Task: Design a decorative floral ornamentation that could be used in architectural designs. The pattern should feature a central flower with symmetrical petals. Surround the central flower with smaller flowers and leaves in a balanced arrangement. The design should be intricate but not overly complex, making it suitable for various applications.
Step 1277:
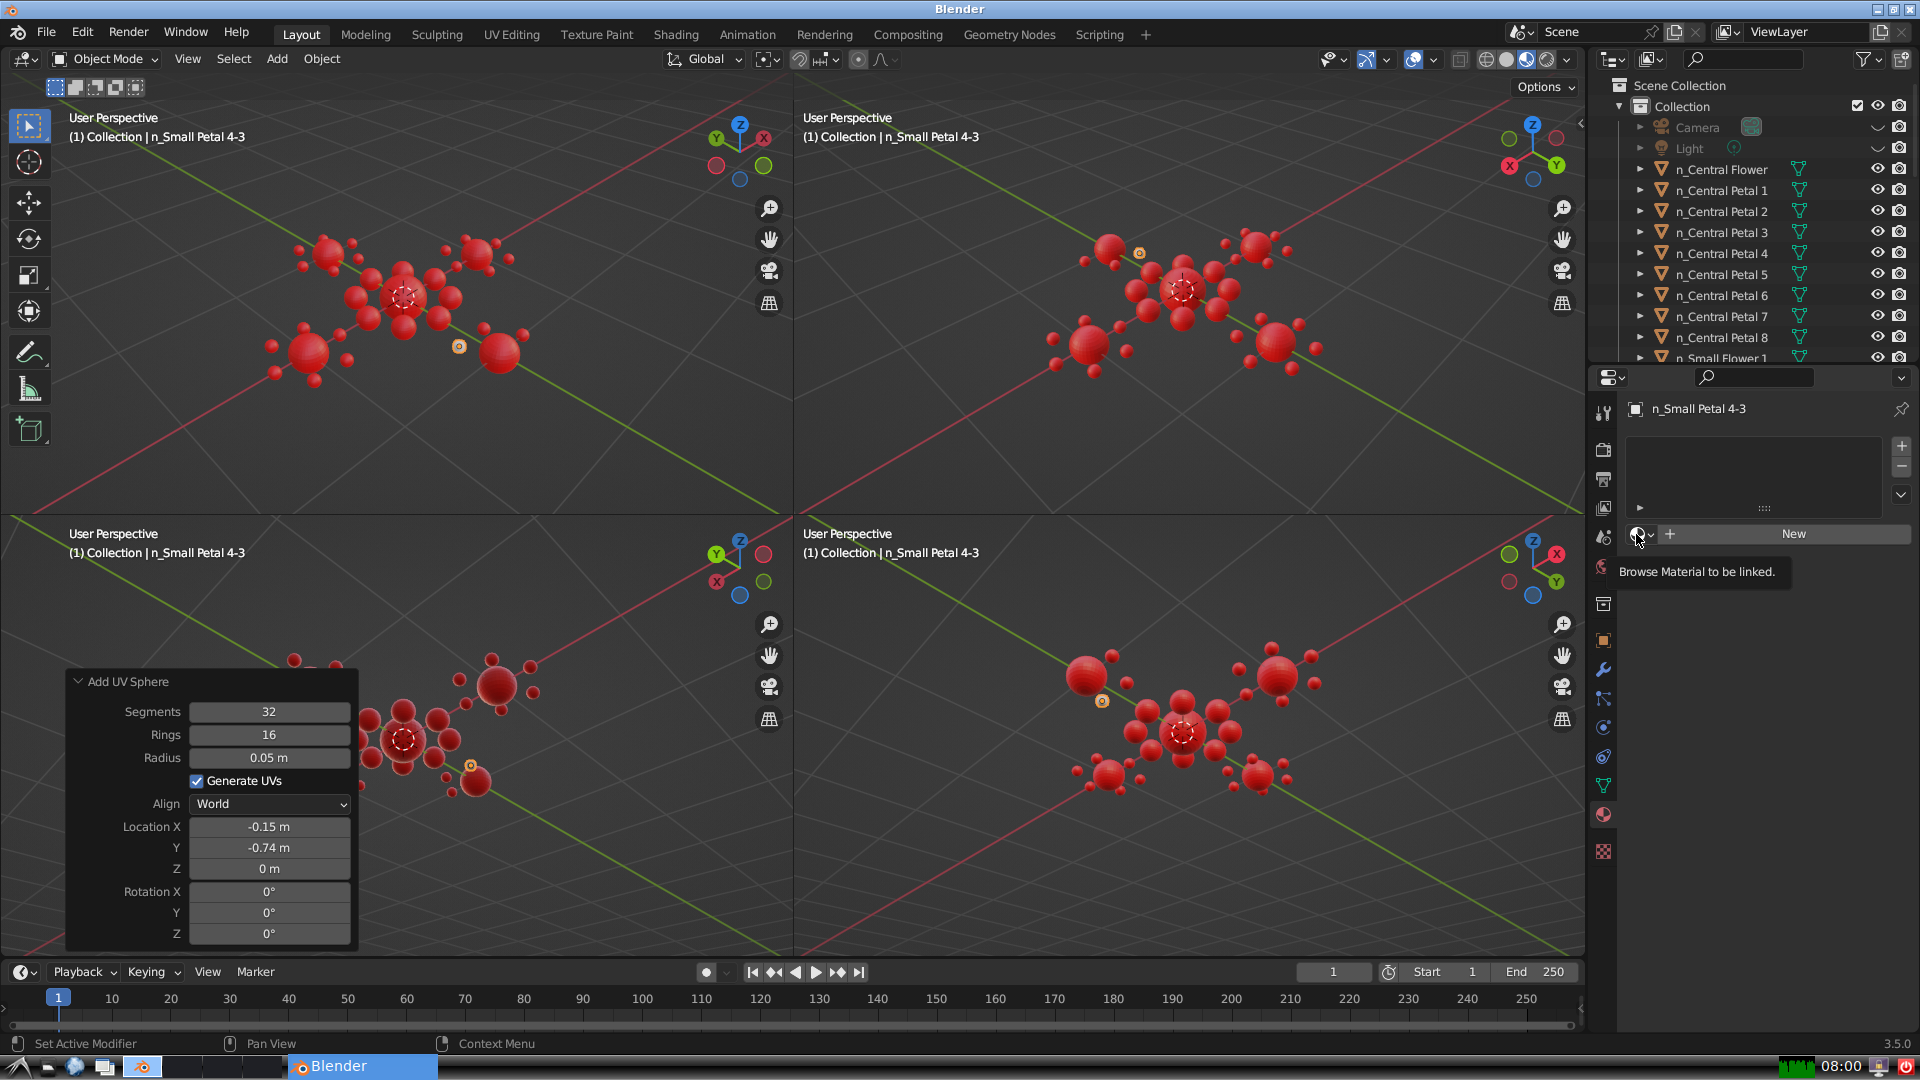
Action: click: no